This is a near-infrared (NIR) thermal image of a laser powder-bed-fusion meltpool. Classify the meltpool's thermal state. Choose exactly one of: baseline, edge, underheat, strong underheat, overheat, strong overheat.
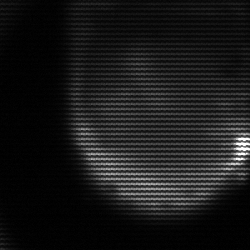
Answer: edge